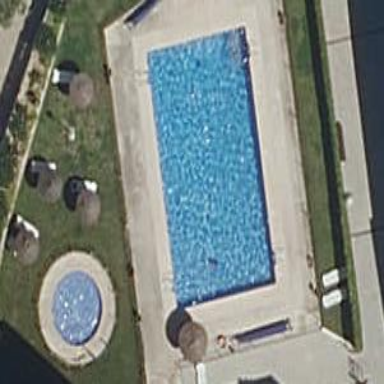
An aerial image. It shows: Swimming pool located in leisure land.